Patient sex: F
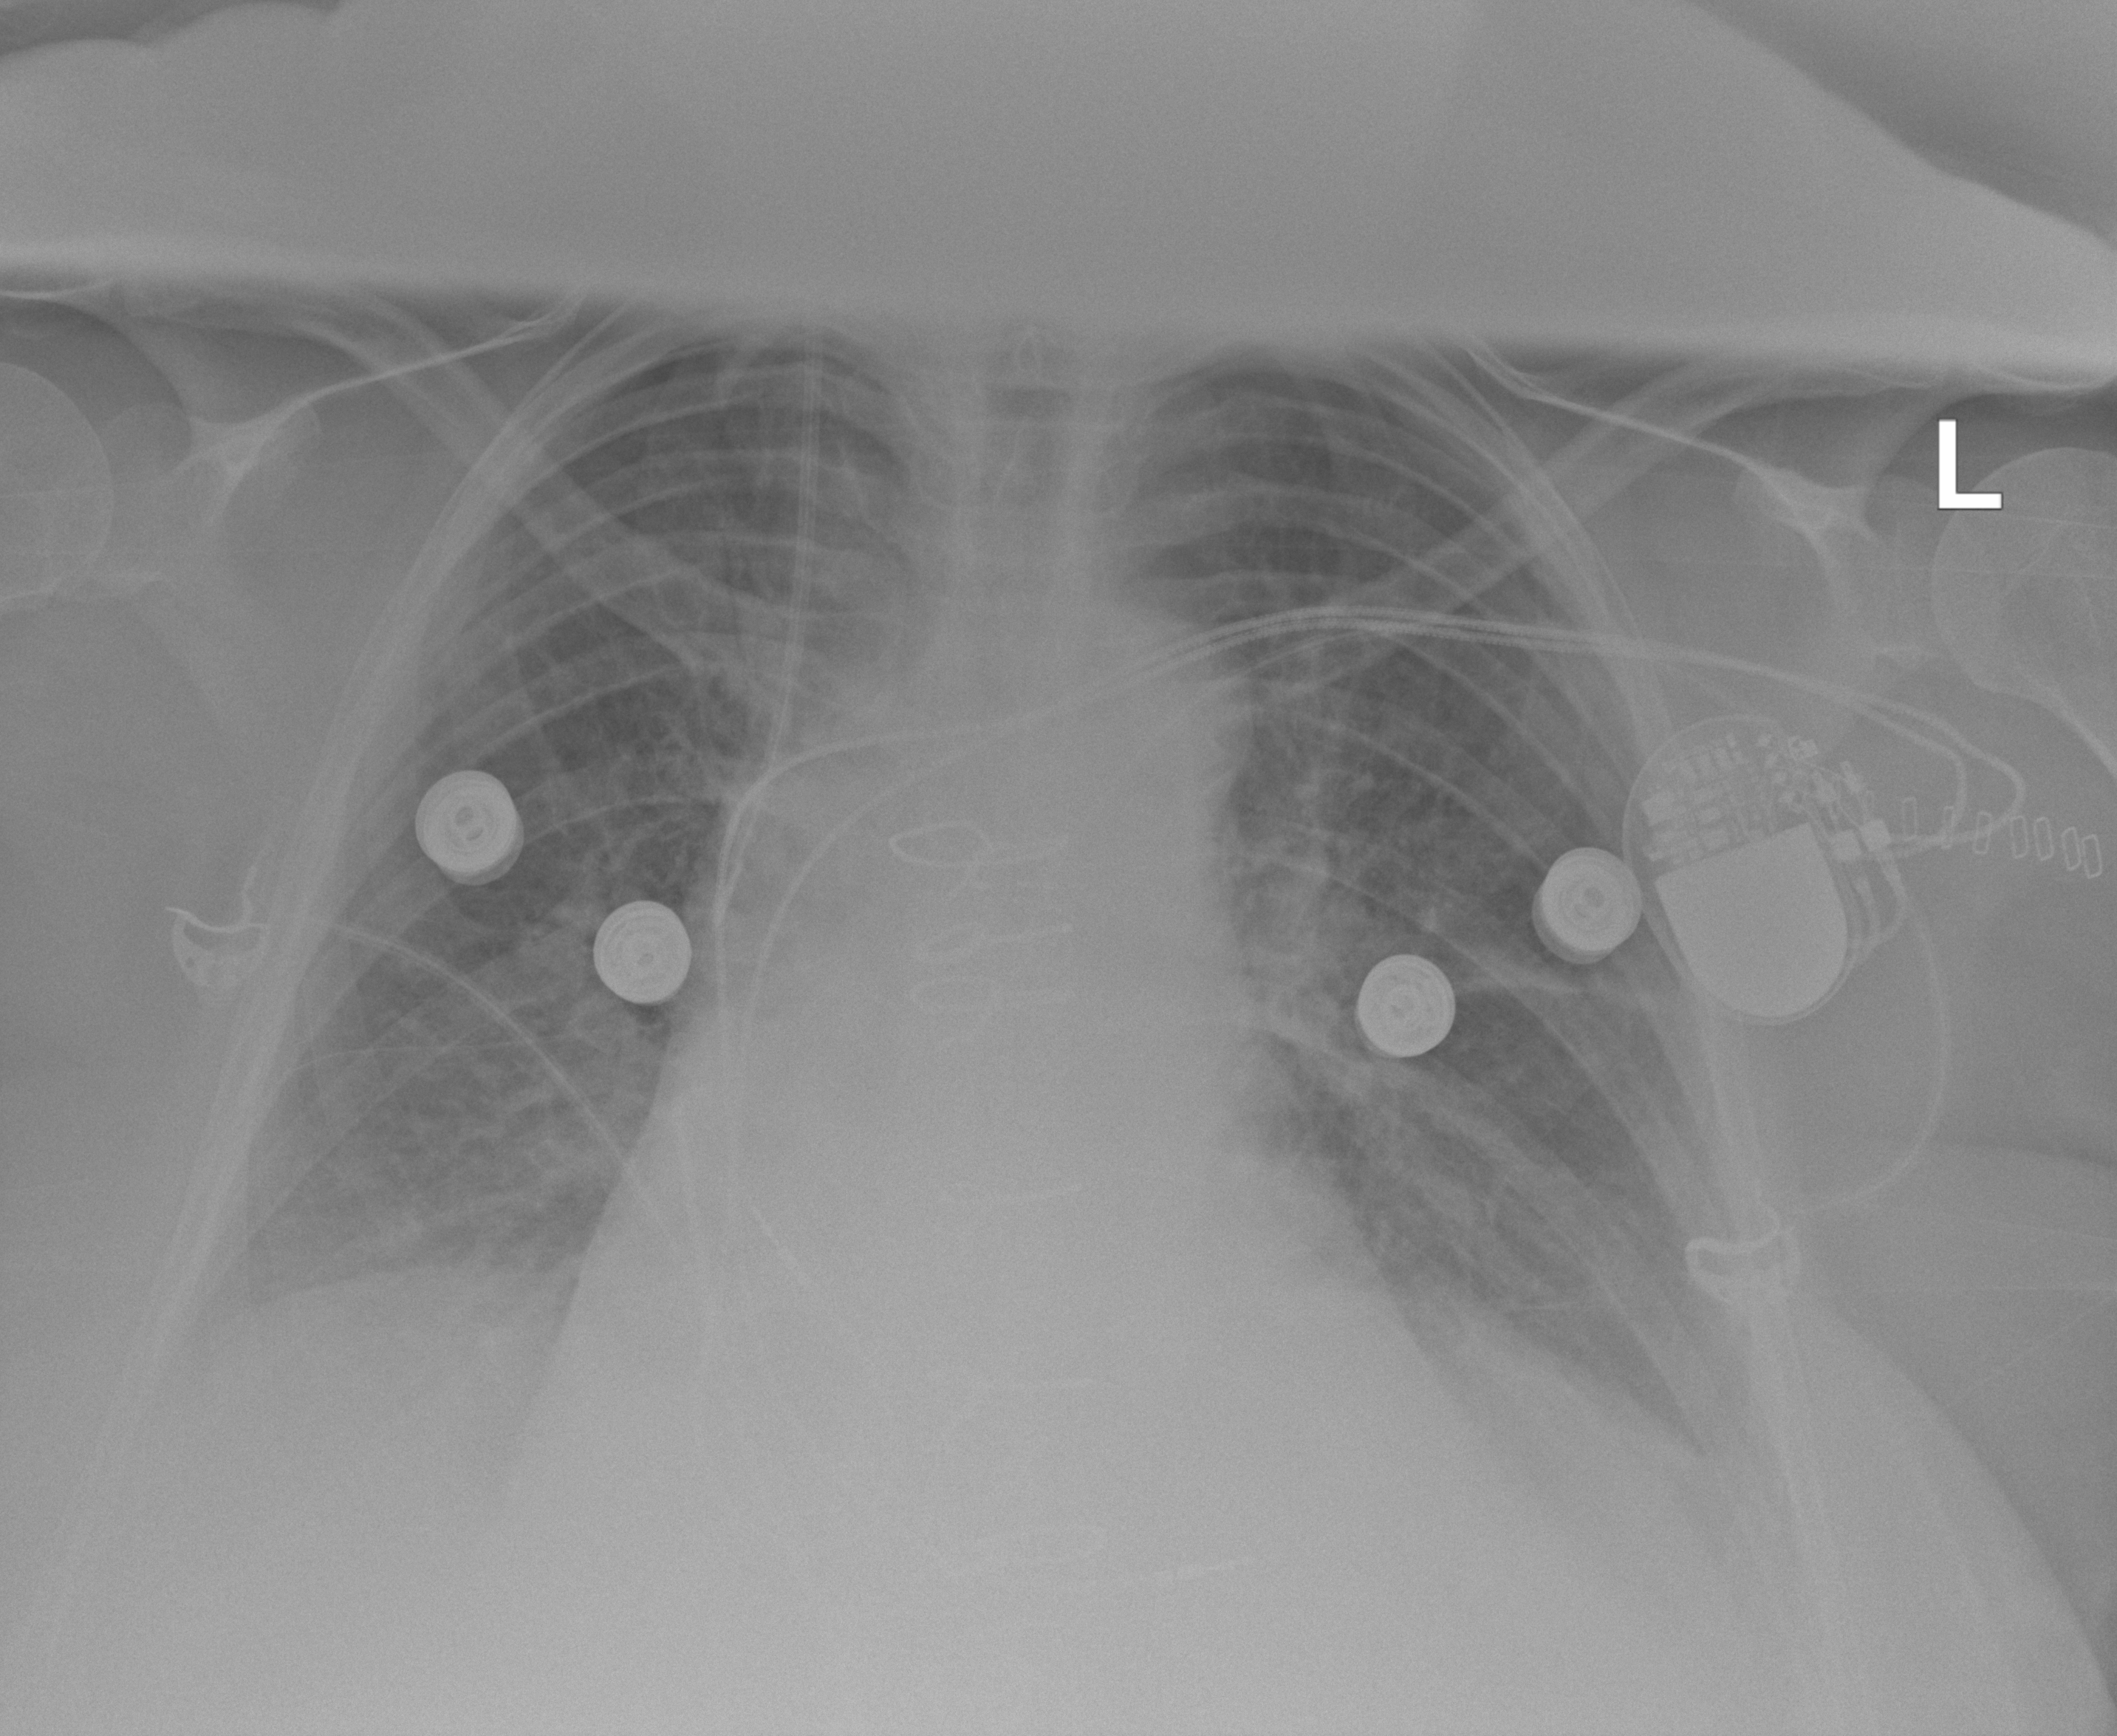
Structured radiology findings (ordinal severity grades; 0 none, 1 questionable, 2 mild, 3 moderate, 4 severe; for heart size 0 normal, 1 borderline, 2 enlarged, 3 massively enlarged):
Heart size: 2
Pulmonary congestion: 0
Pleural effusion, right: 1
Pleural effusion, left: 2
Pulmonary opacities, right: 2
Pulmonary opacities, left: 1
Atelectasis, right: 2
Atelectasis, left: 2